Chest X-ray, PA view. Patient: 72 years old, sex M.
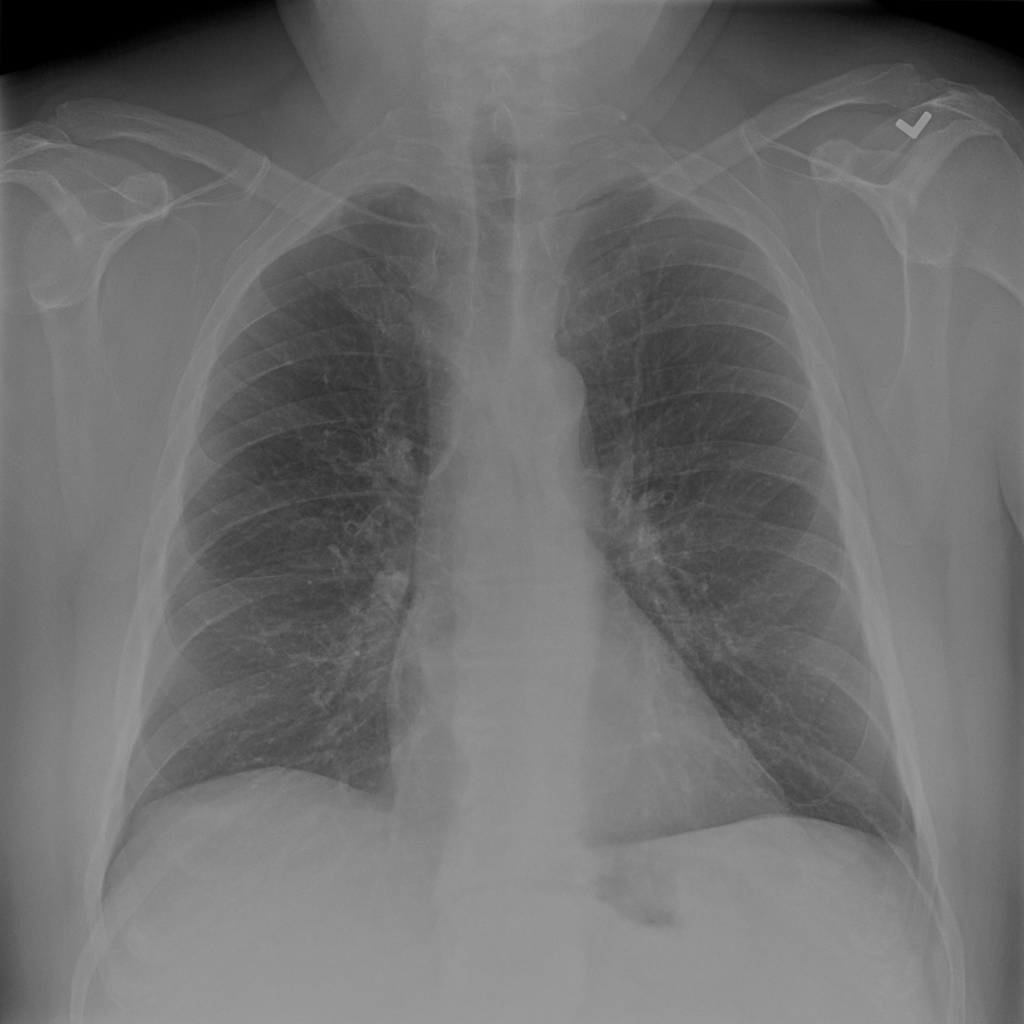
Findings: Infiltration